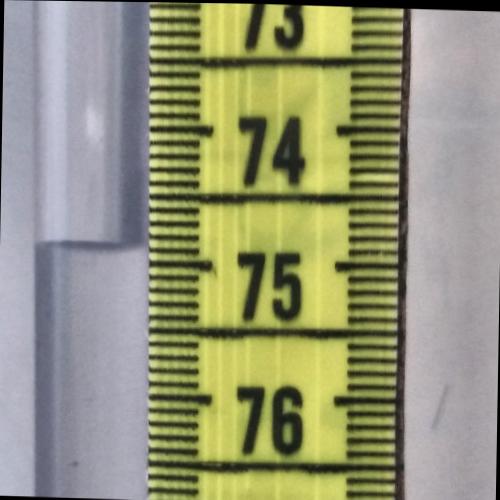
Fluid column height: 74.9 cm